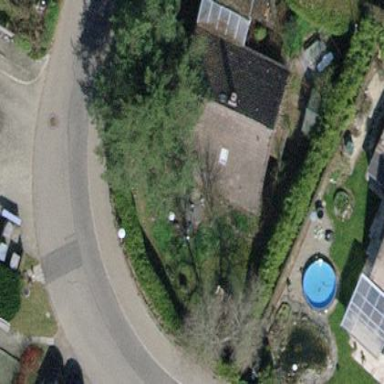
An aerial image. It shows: Detached building.